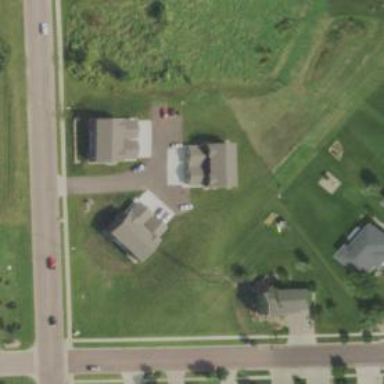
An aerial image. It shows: Driveway off service road.